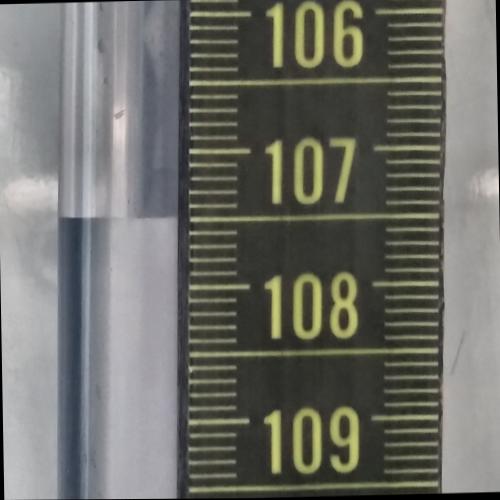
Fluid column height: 107.5 cm